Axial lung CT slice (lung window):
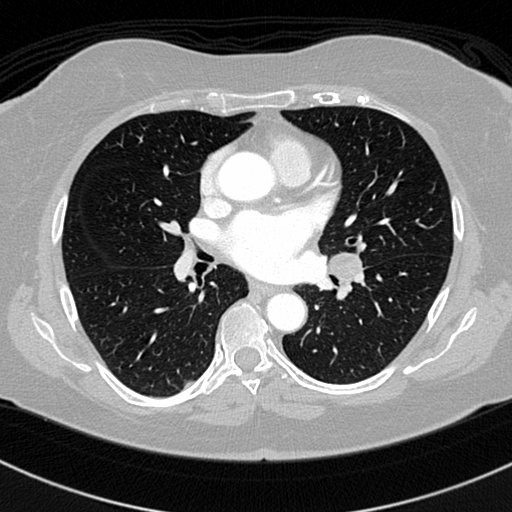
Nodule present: no